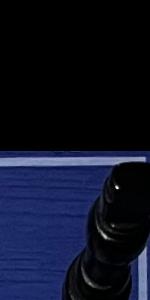
Label: Empty